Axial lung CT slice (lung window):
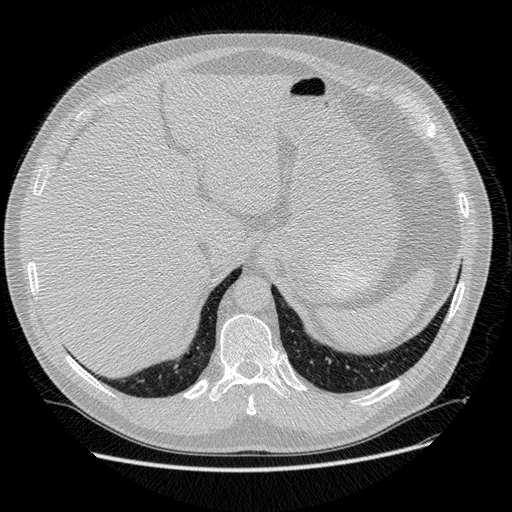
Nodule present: no